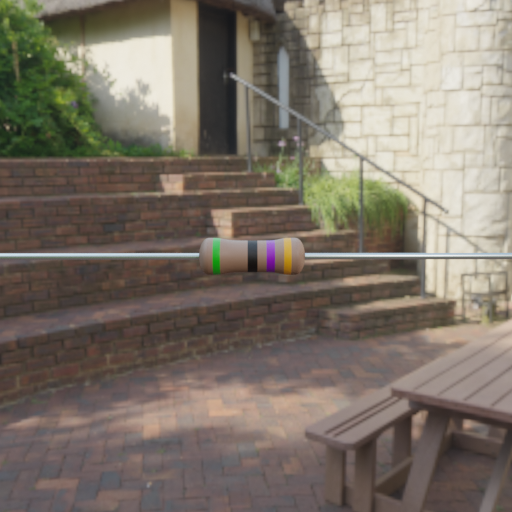
Resistor colour bands (in order): green, black, violet, orange